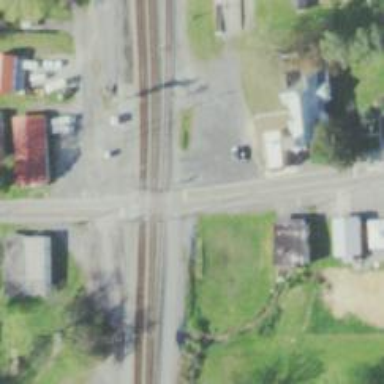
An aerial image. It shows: Level crossing with lights at railway intersection.